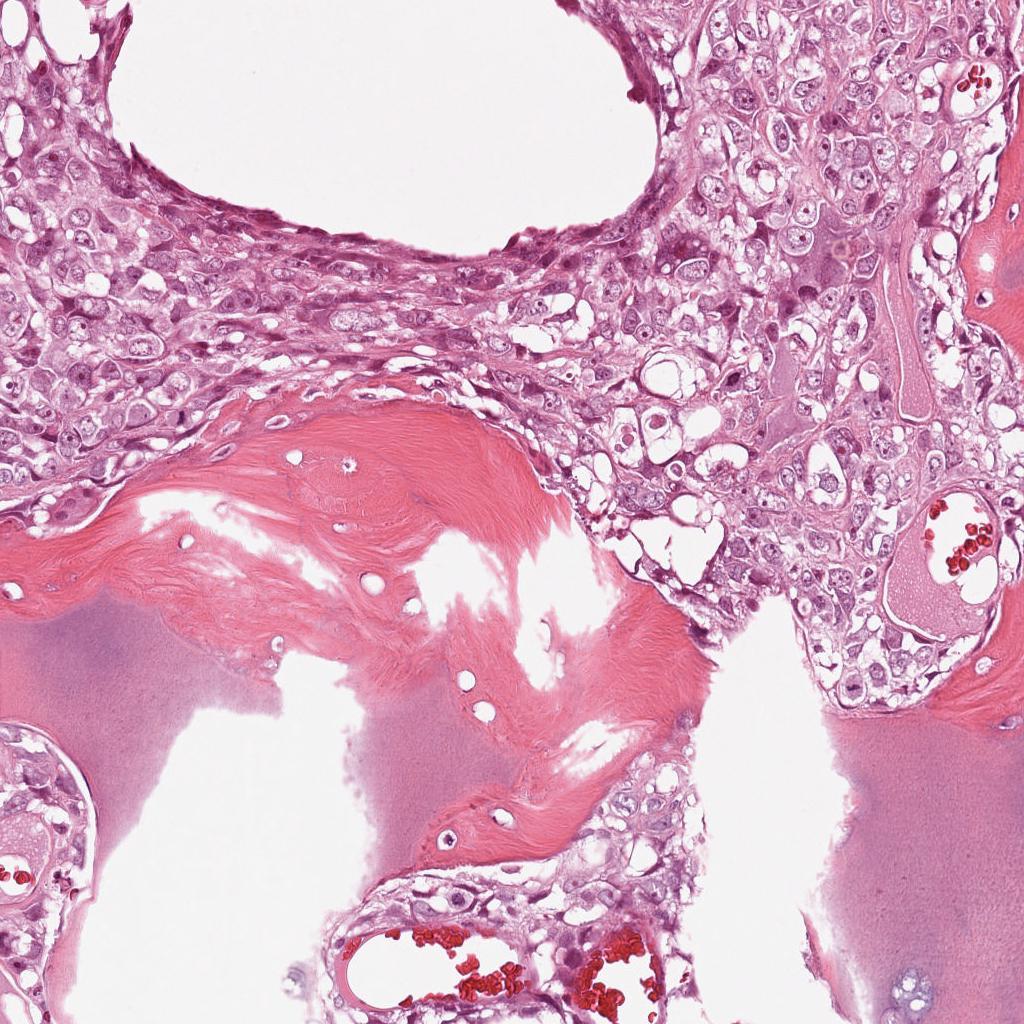
Label: Viable